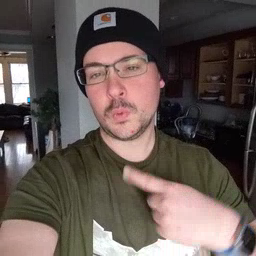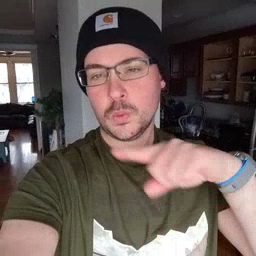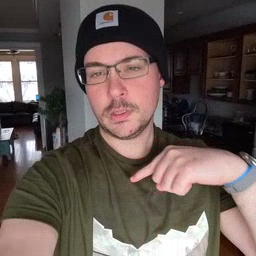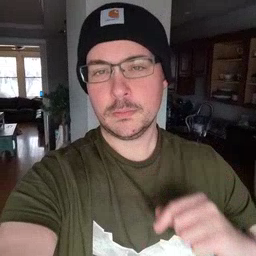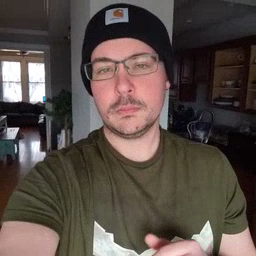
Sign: weus